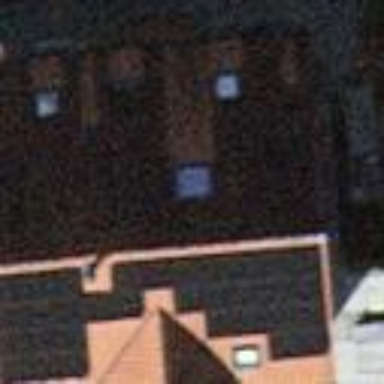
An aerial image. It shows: Gabled house with roof made of roof tiles.